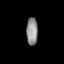
Tissue: prostate
Cell type: Fibroblasts
Senescence score: 0.7042
Nuclear area (px): 303
Mean DAPI intensity: 145.356